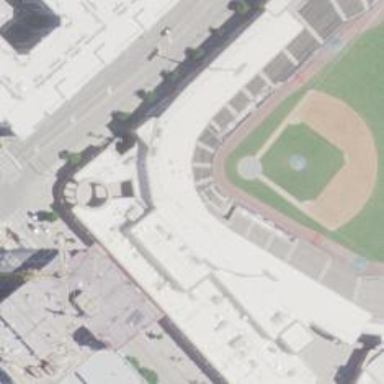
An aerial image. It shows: Baseball base.